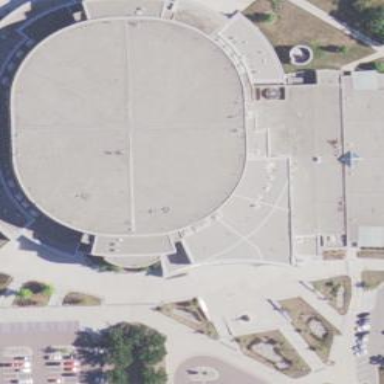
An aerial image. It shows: Basketball stadium for leisure activities.